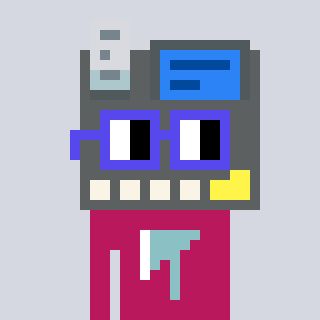
a pixel art character with square blue glasses, a cash register-shaped head and a darkpink-colored body on a cool background